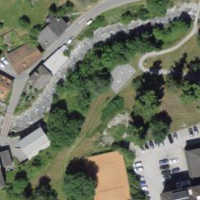
EUNIS habitat code: 54
Species observed at this site:
Campanula rapunculoides
Petasites hybridus